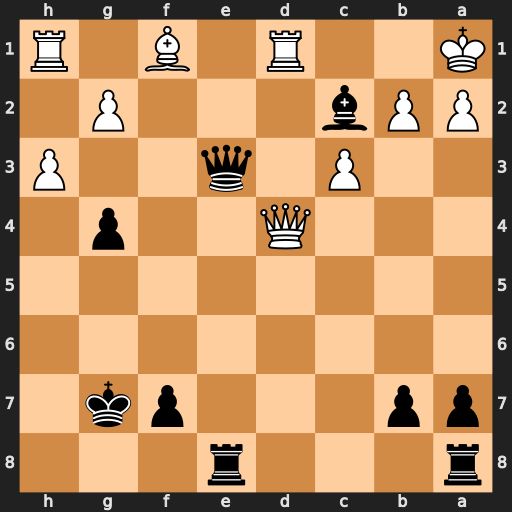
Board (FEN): r3r3/pp3pk1/8/8/3Q2p1/2P1q2P/PPb3P1/K2R1B1R
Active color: b
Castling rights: -
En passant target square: -
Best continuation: Qxd4 cxd4 Bxd1